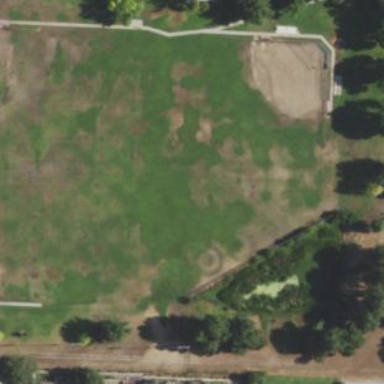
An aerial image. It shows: Park with basin type features.